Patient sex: F
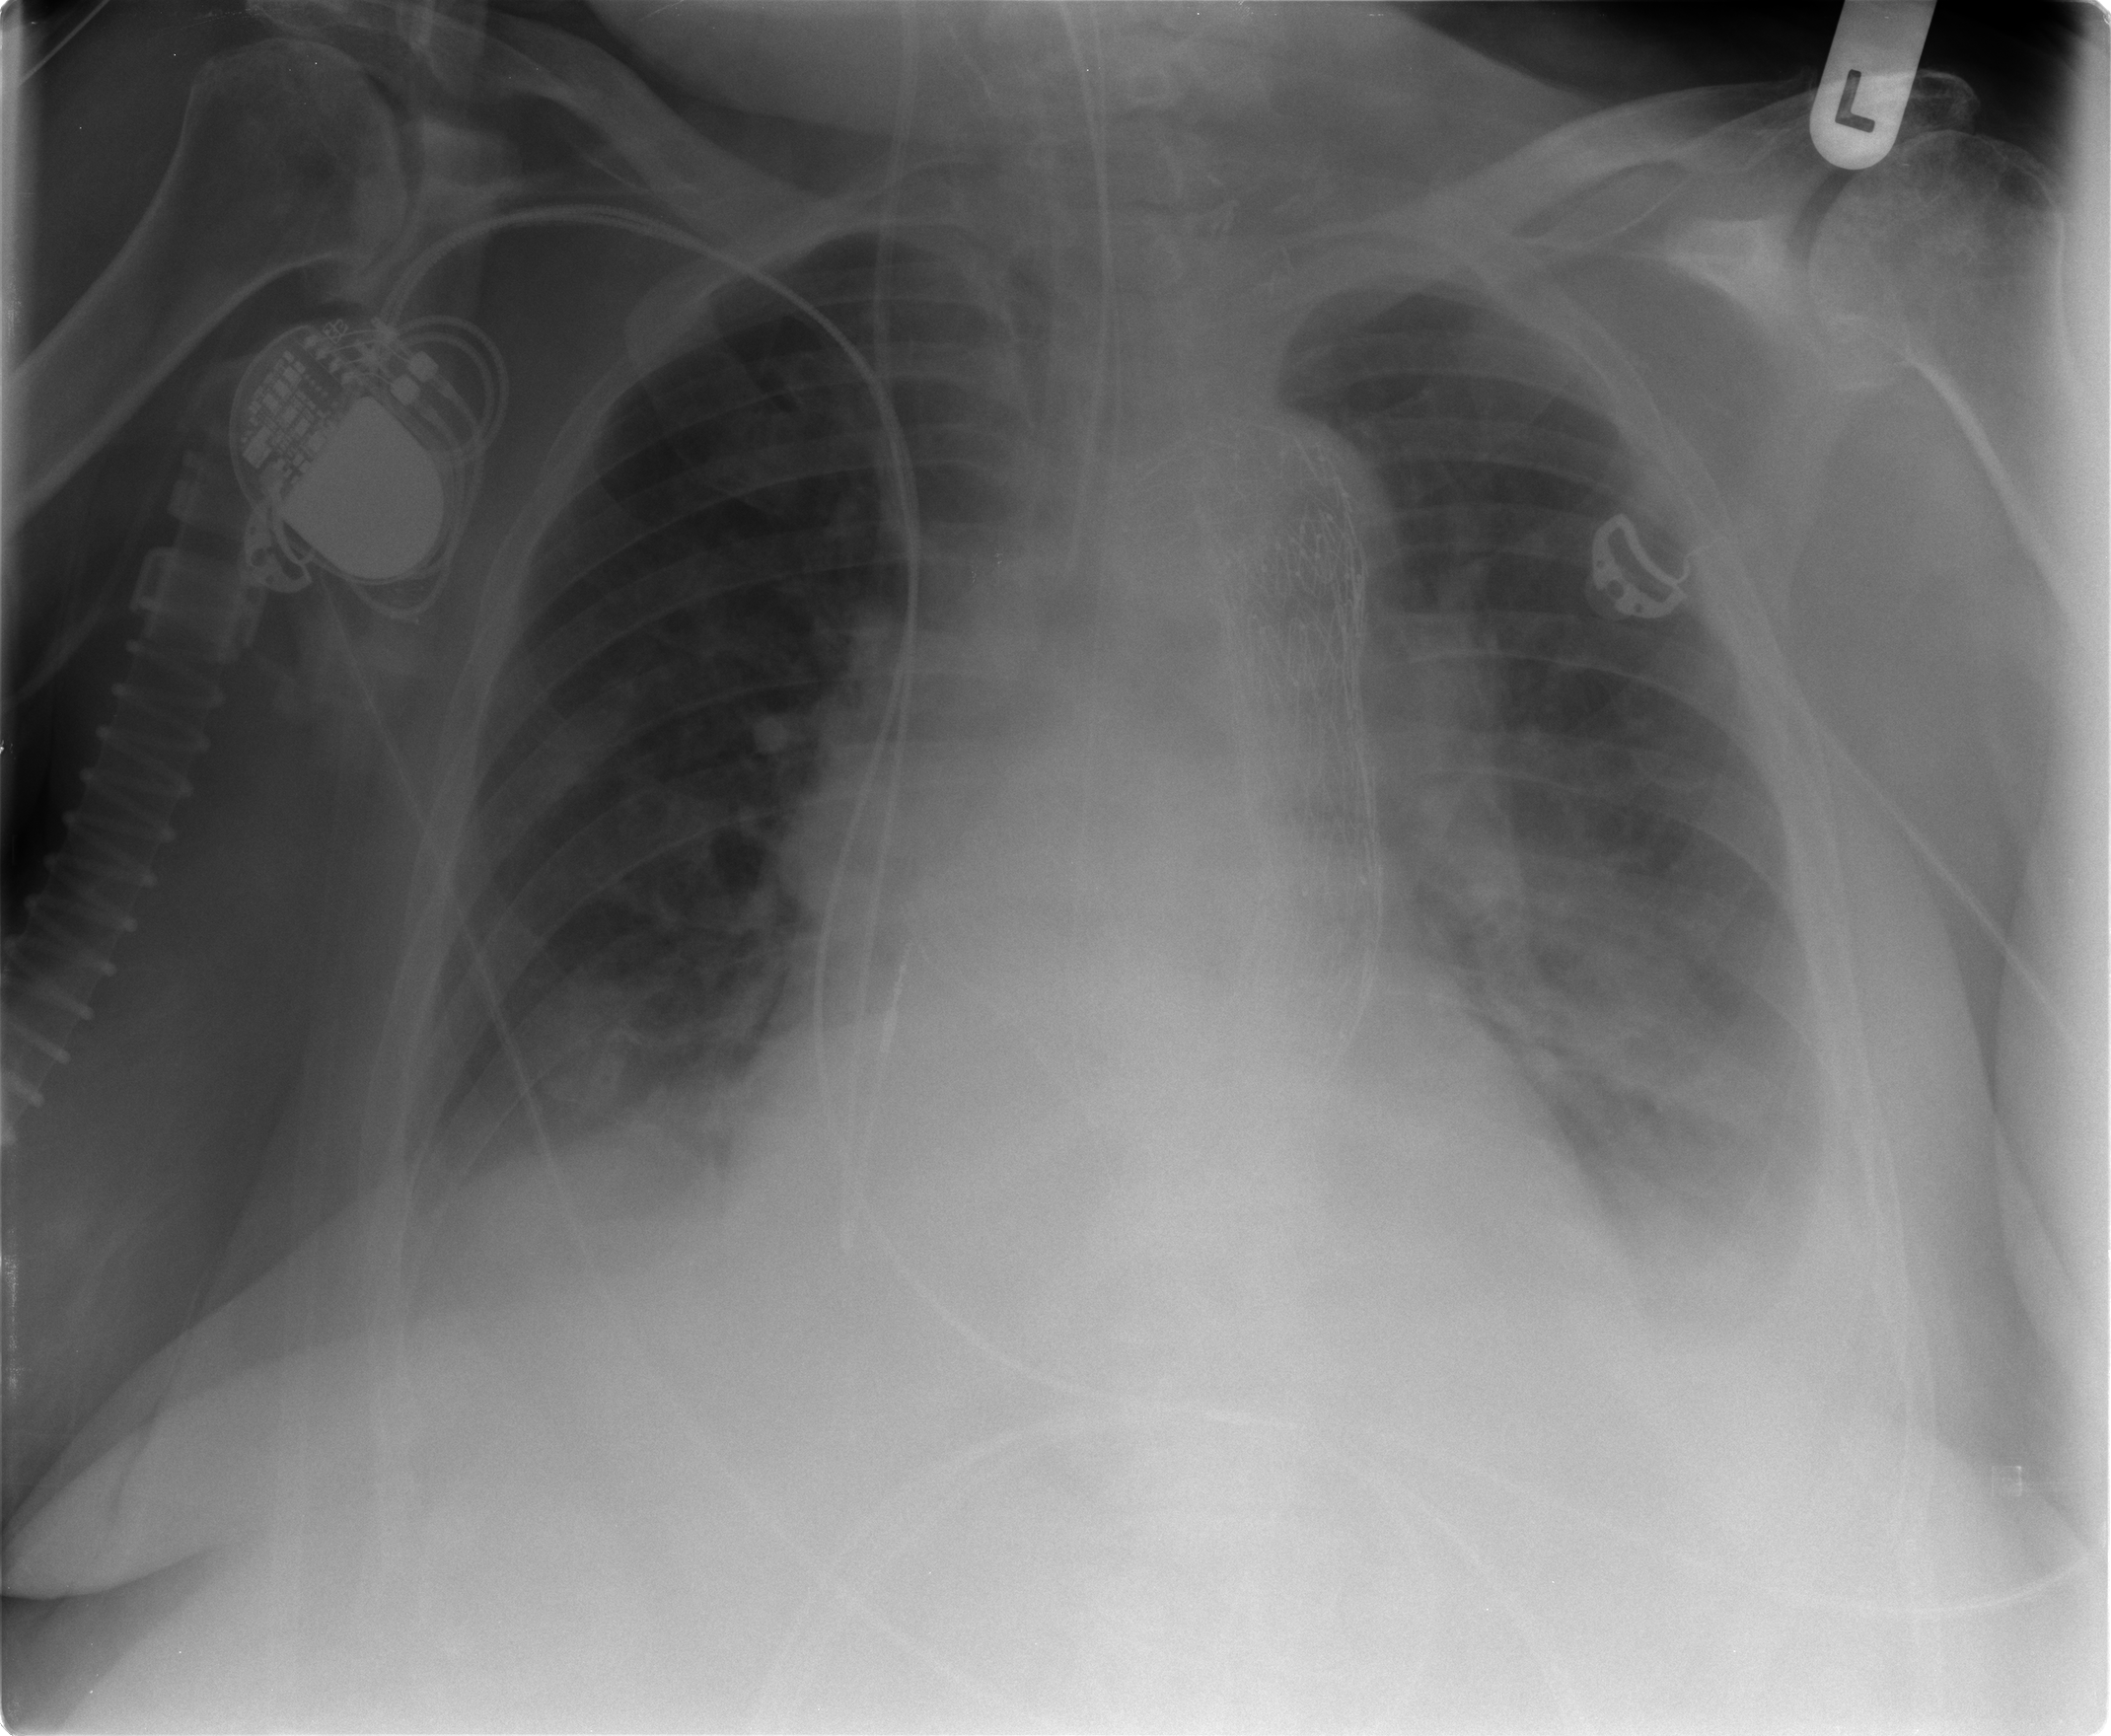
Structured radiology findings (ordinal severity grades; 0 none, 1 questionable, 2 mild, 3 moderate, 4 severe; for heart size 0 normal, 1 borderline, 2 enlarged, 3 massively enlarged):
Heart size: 2
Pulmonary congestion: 2
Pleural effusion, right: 2
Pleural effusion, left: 2
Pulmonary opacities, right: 0
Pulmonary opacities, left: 1
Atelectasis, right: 2
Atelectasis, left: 2